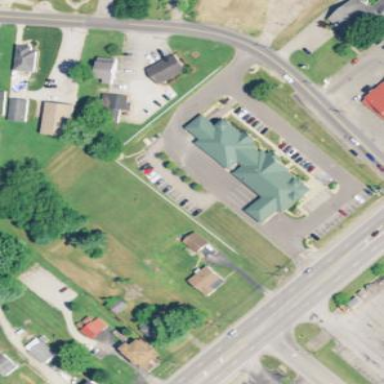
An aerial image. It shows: Bank building.